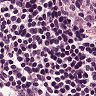
Metastatic tissue present: no